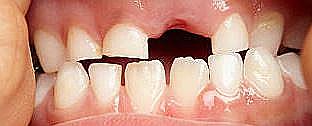
Condition: hypodontia